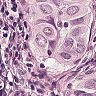
Metastatic tissue present: yes